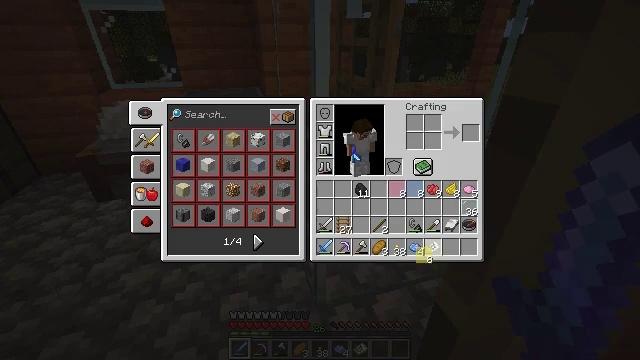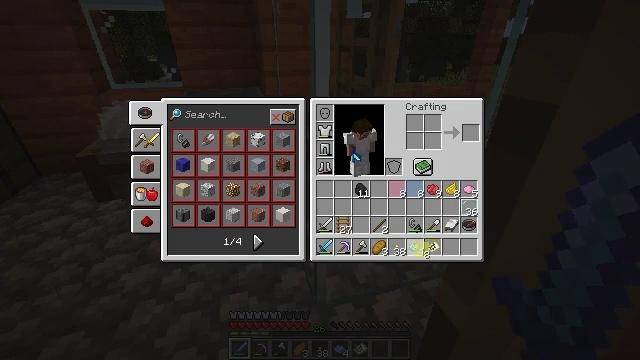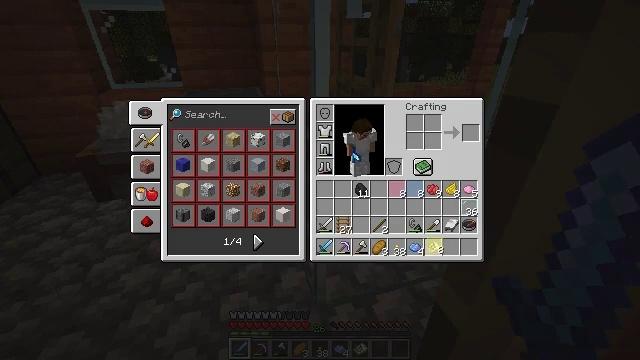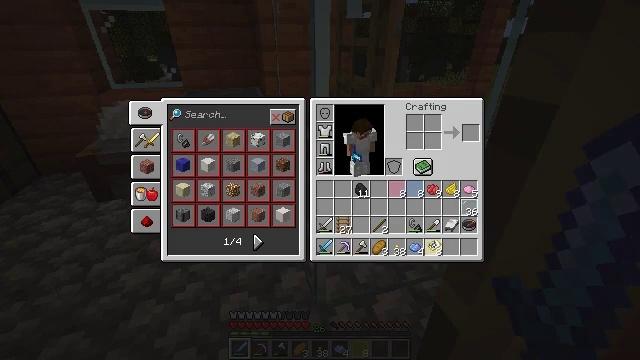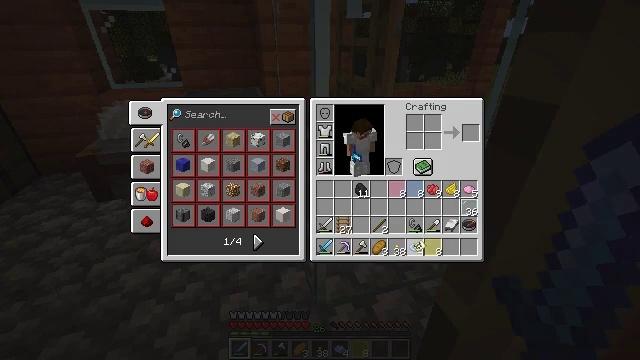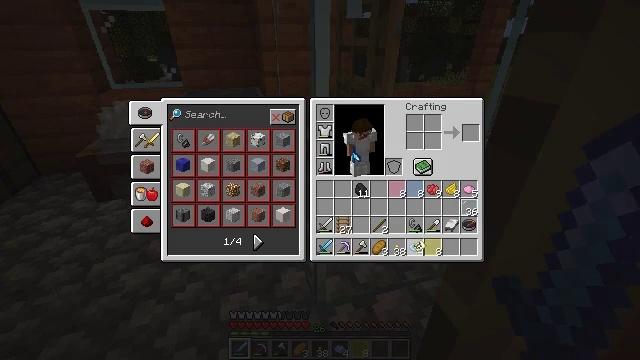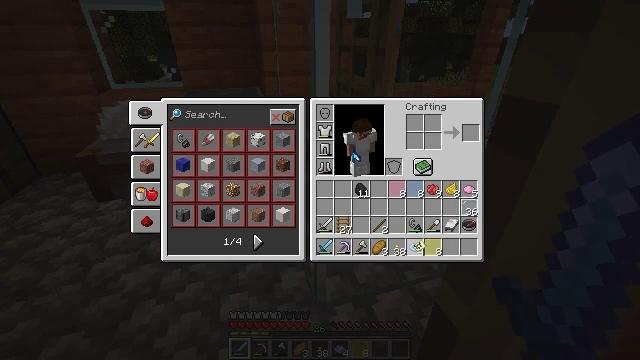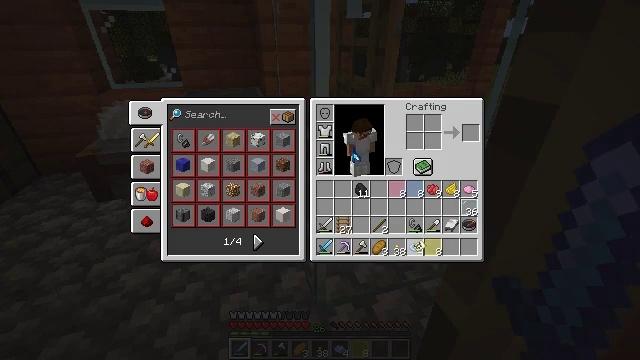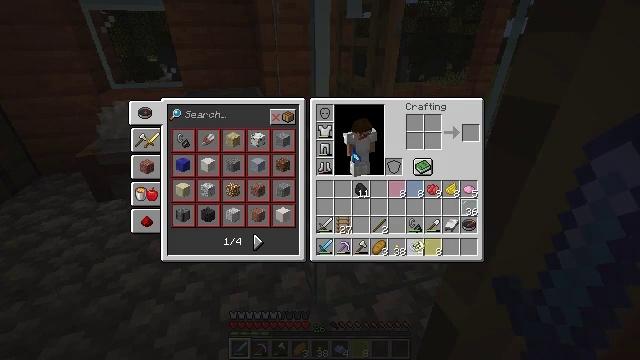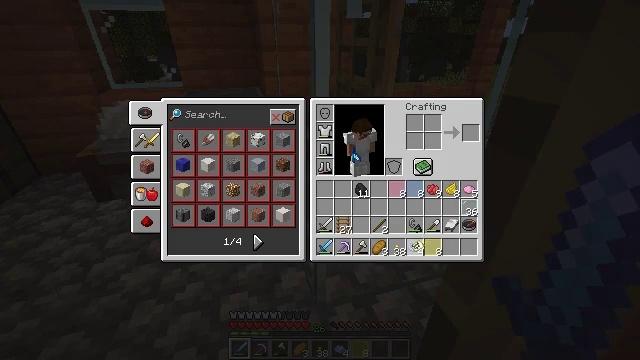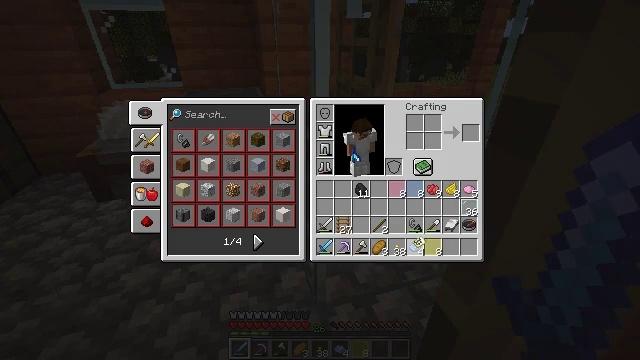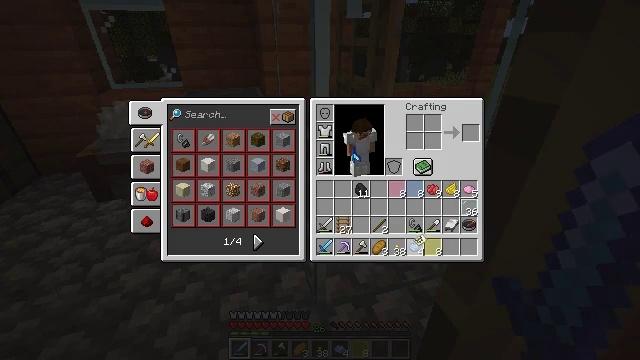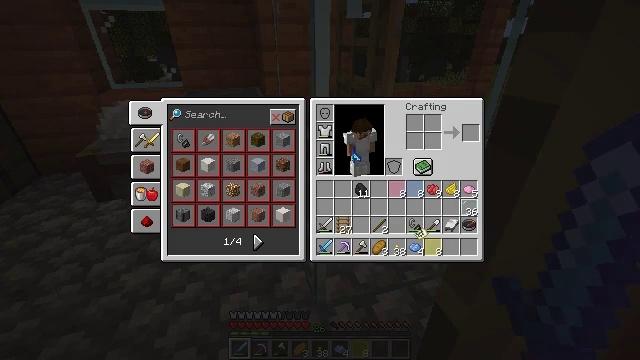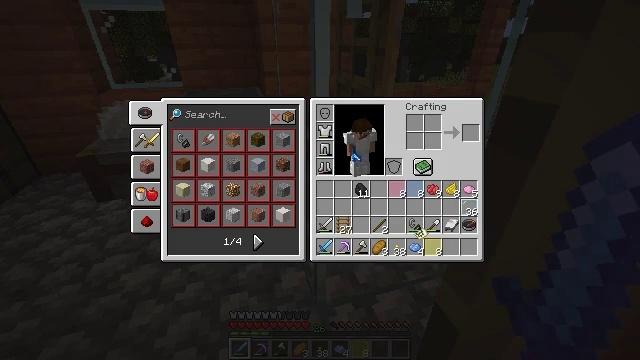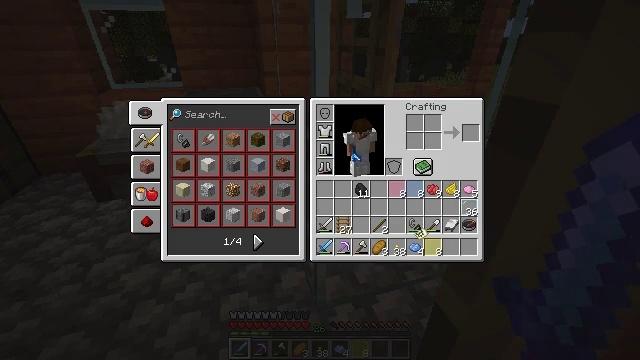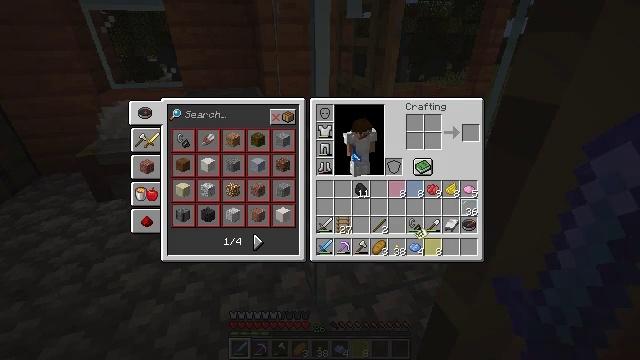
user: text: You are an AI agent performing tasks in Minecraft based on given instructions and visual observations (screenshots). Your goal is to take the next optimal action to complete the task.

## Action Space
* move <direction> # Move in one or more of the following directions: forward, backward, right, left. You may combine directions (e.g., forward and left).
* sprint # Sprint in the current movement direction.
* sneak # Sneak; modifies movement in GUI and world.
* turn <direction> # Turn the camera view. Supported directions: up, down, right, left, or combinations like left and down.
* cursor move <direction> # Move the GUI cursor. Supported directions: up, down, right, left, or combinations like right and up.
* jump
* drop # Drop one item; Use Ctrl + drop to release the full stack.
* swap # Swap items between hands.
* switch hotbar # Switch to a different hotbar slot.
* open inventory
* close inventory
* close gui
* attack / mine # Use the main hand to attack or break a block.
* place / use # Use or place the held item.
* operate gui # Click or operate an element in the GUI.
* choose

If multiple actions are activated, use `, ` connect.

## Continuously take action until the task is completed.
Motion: motion action
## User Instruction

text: Craft a green dye.
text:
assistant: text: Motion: open gui
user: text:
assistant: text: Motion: cursor move right, operate gui
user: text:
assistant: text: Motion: no_op
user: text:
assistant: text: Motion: cursor move left
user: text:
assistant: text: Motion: no_op
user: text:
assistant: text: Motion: no_op
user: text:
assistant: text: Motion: no_op
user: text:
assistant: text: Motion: no_op
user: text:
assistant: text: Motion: no_op
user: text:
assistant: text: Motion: no_op
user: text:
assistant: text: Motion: no_op
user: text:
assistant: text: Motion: no_op
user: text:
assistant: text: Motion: no_op
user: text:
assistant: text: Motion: no_op
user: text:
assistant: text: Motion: no_op
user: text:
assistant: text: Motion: no_op
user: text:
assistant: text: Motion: no_op
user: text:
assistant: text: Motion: no_op
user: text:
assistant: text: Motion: no_op
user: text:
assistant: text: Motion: no_op
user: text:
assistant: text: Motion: no_op
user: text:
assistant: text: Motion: no_op
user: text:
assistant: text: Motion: no_op
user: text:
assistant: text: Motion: no_op
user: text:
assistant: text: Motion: operate gui
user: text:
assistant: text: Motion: operate gui
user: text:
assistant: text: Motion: operate gui
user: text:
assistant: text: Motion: no_op
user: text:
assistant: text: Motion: no_op
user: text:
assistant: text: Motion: no_op